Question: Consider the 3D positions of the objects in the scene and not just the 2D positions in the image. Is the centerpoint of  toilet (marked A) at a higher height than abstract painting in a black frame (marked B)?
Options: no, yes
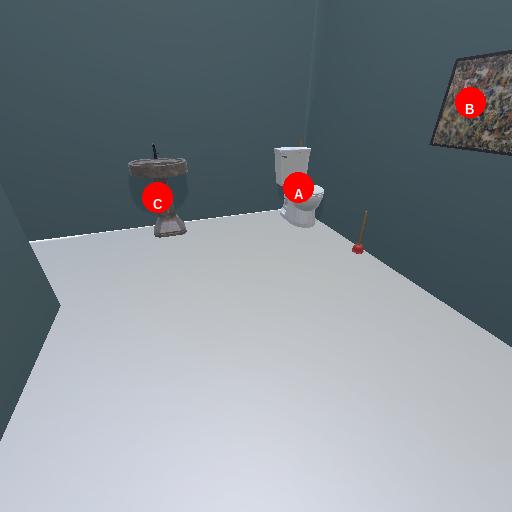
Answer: no